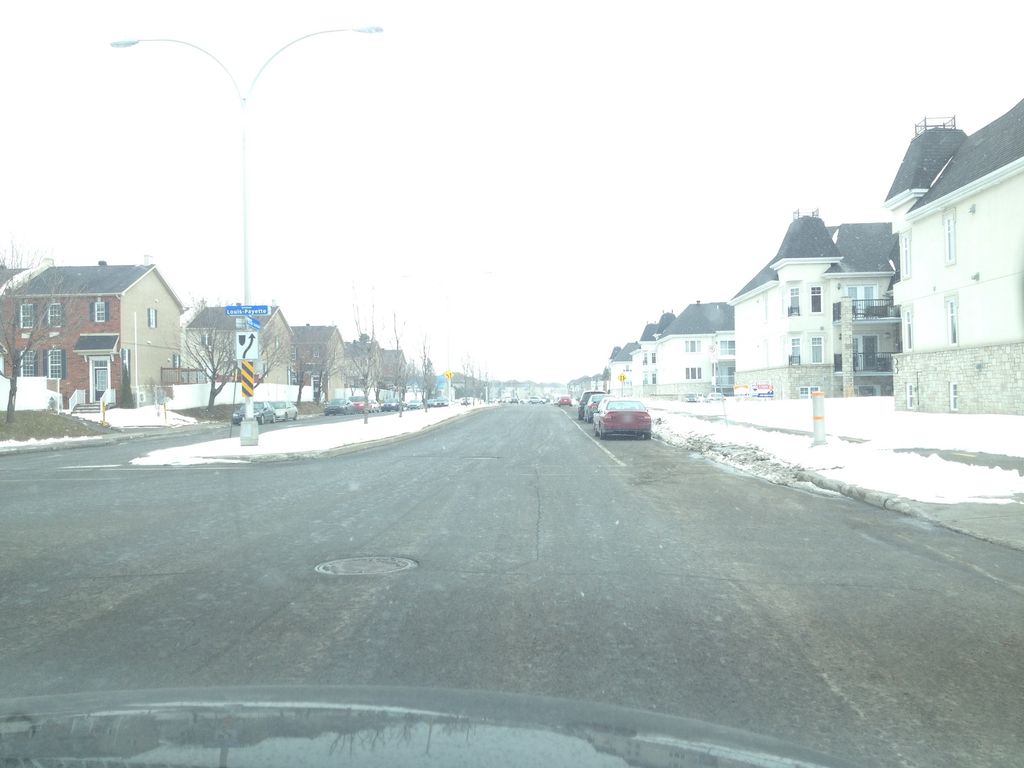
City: montreal